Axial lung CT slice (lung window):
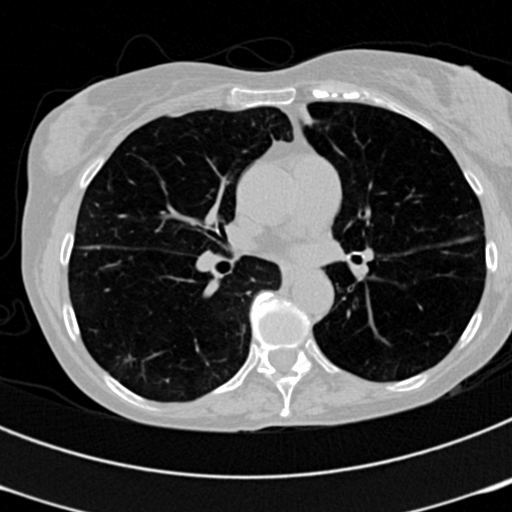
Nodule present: yes
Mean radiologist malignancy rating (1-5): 4.25